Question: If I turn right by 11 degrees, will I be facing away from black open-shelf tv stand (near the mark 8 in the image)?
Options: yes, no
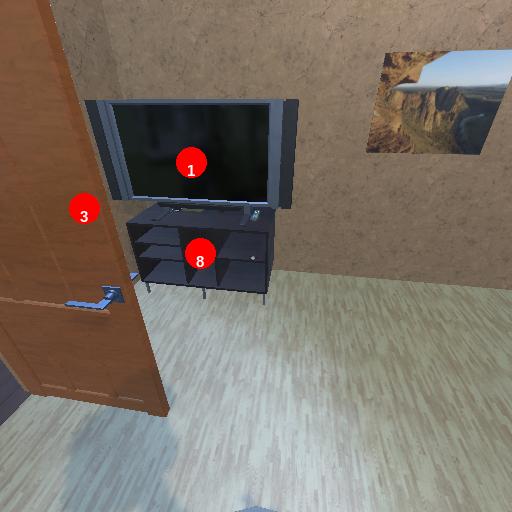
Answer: yes